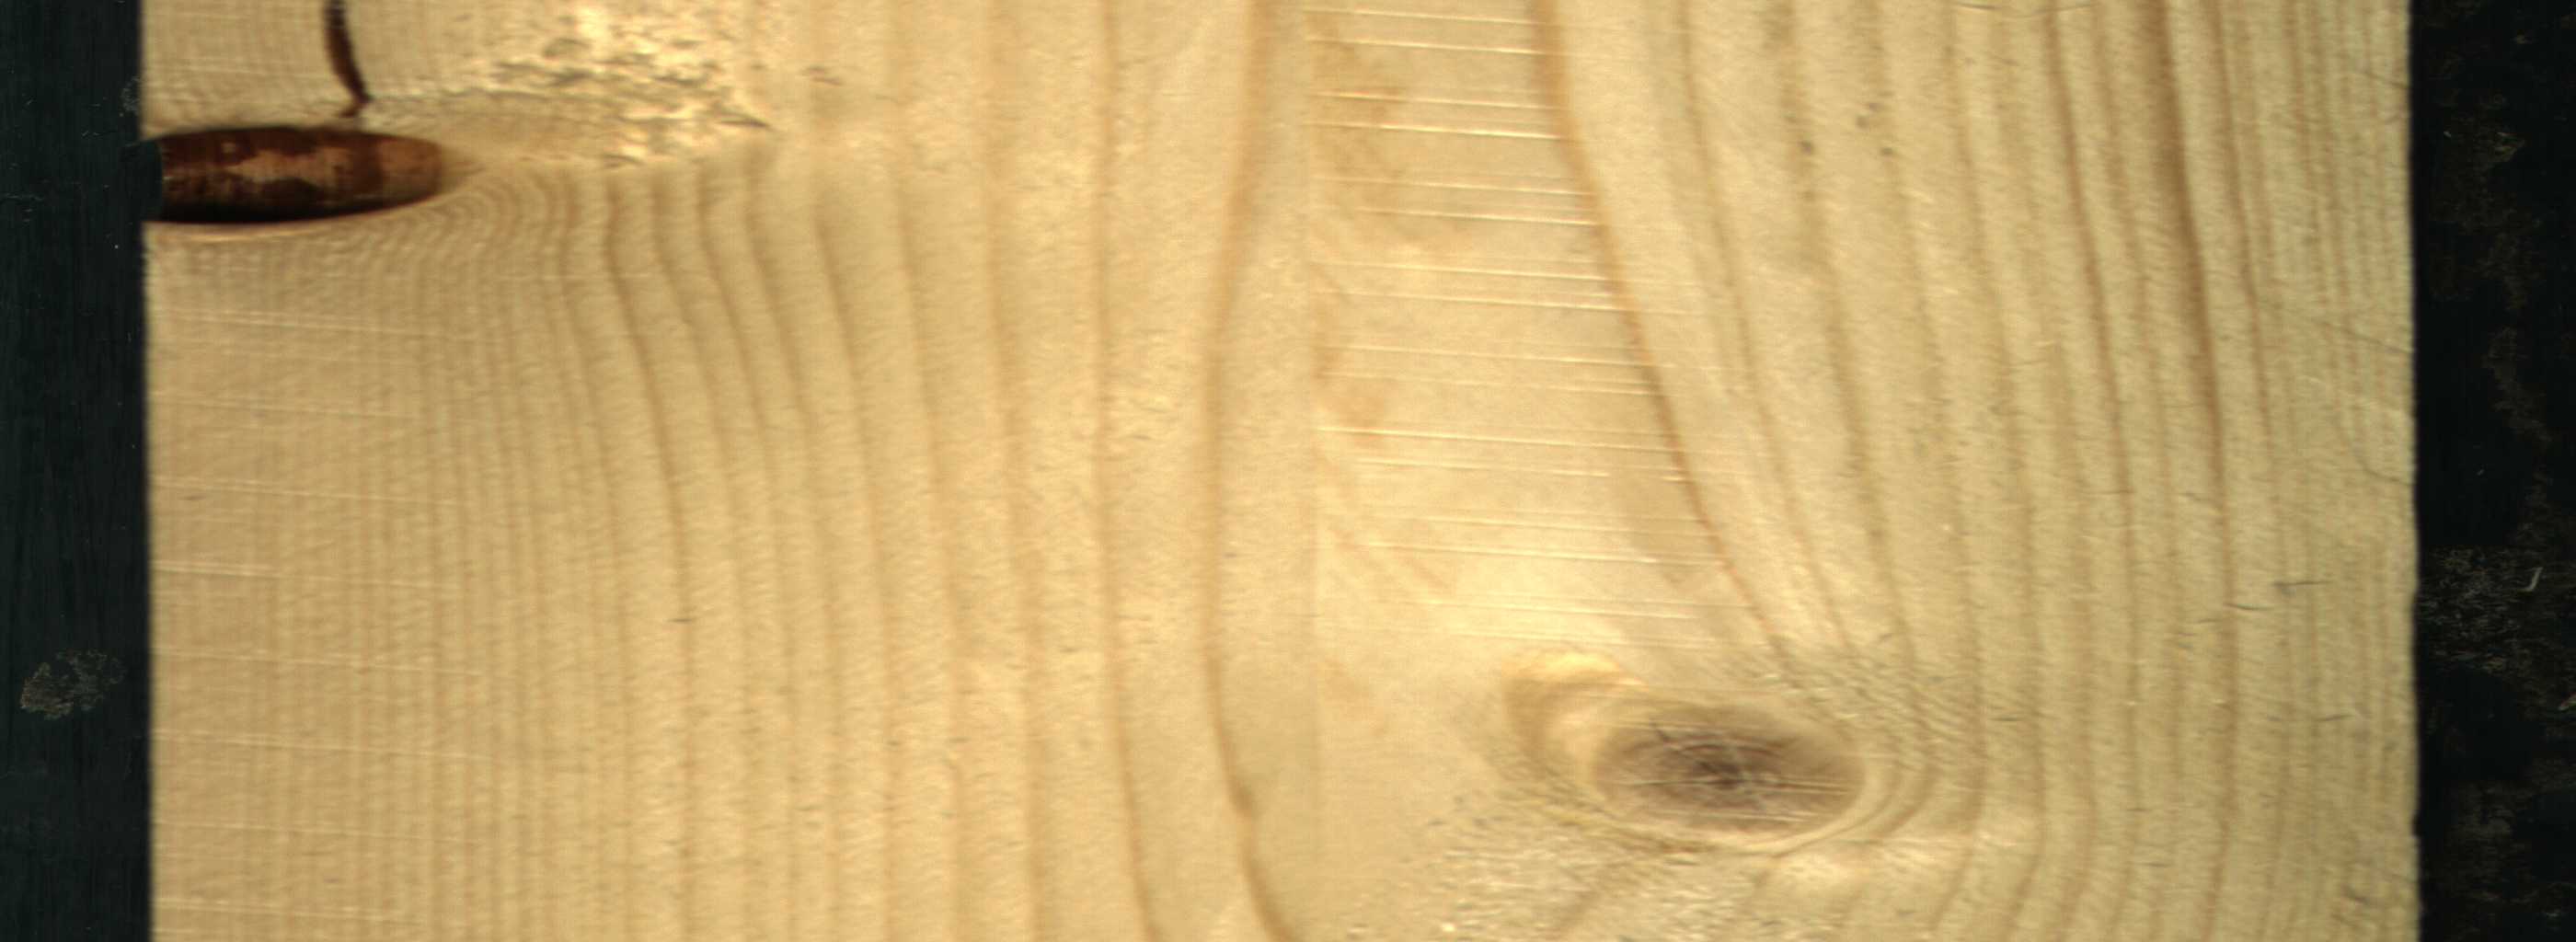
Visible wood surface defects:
resin
Knot_missing
Live_Knot